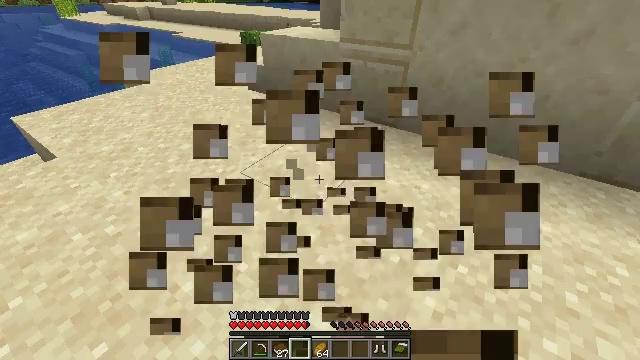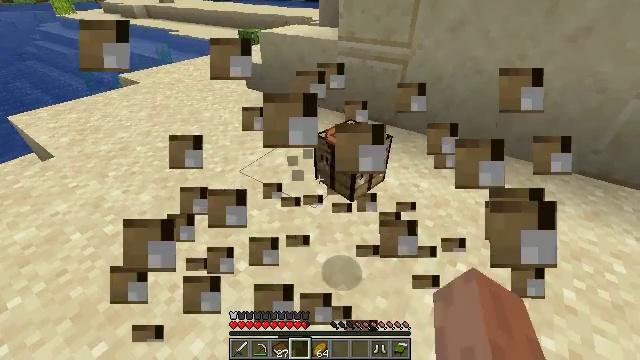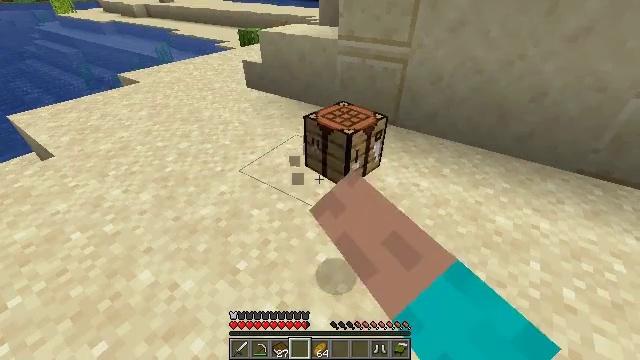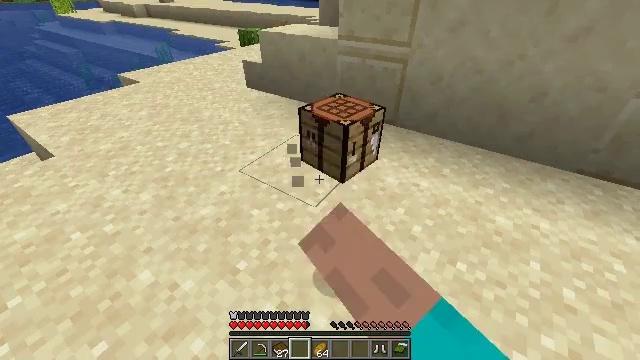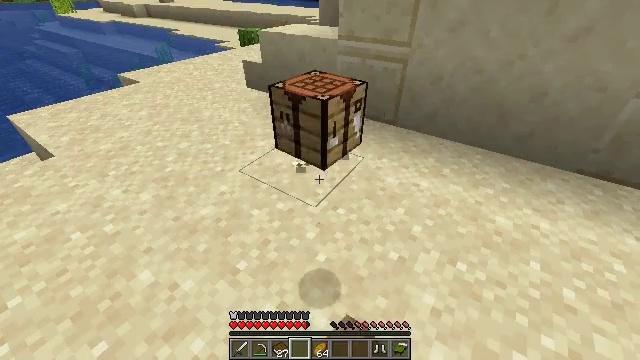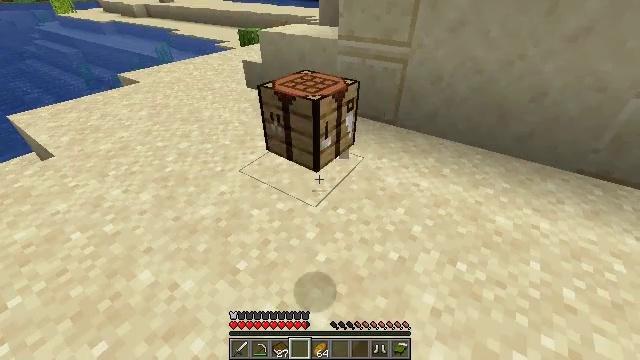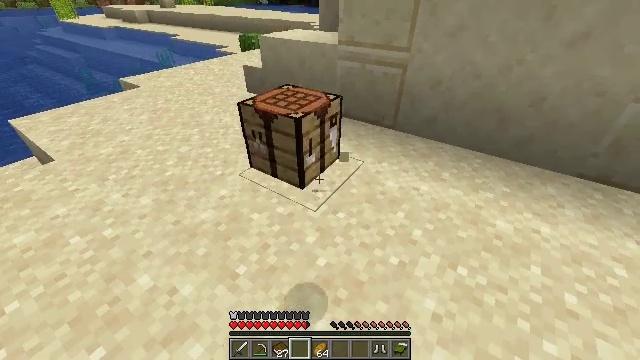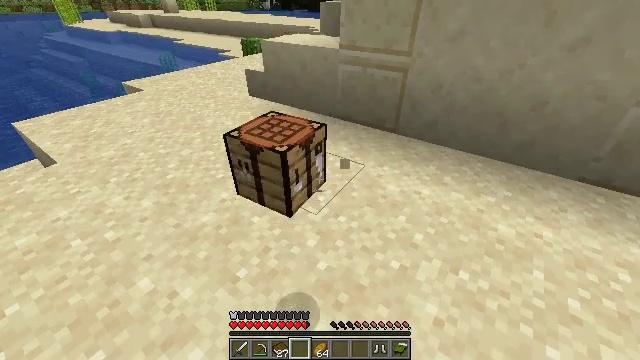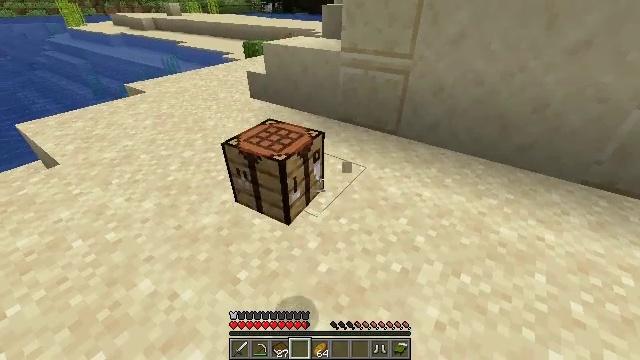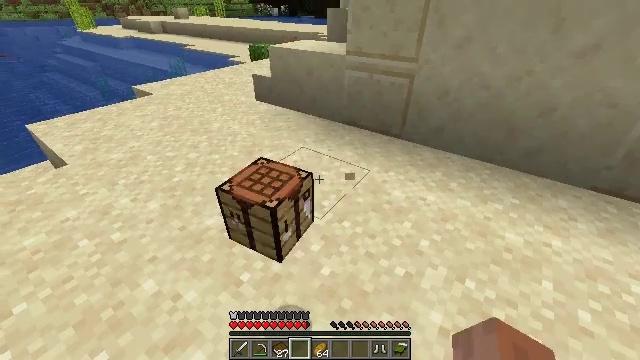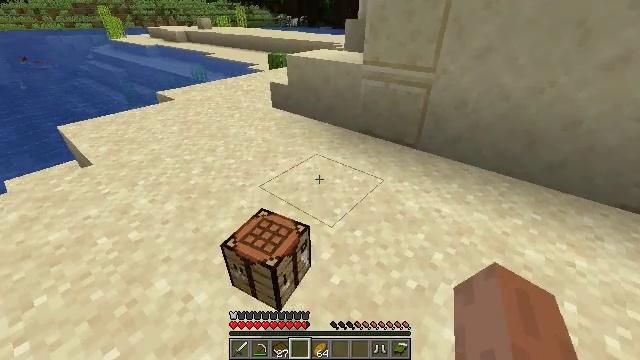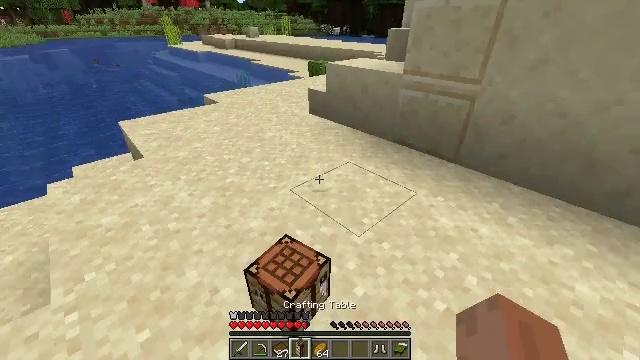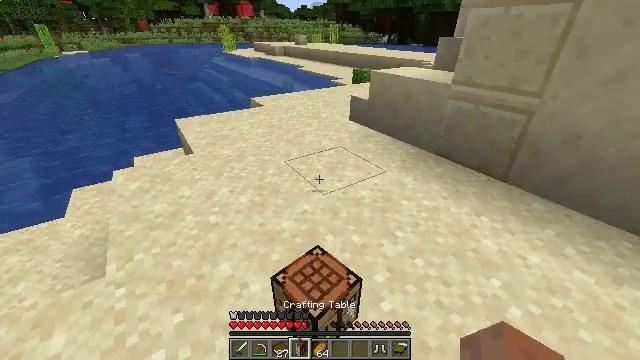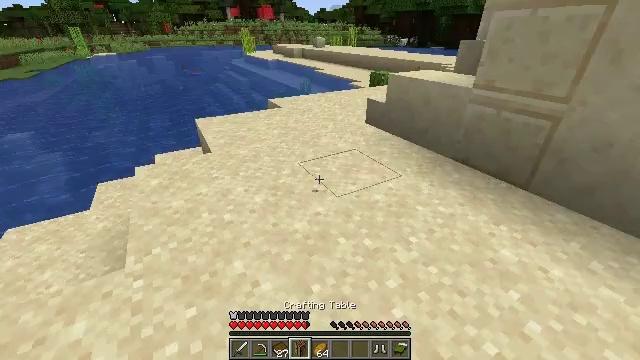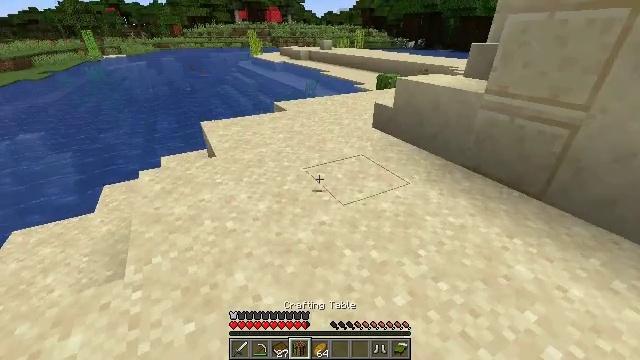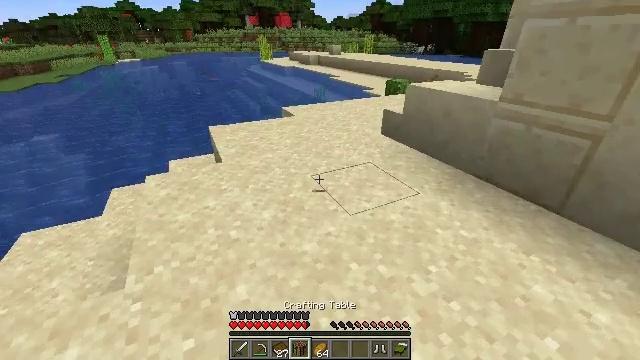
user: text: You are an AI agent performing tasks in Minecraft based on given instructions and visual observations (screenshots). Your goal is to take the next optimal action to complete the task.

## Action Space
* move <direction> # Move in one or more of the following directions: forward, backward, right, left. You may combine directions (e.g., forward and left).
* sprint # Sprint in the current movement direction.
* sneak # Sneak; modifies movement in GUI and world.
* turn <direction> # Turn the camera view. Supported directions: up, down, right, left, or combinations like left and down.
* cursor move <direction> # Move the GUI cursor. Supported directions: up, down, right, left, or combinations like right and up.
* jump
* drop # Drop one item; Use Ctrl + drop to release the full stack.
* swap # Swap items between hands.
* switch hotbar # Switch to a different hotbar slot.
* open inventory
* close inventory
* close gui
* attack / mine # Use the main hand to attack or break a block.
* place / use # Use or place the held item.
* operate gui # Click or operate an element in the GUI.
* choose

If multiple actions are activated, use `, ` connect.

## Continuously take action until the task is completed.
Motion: motion action
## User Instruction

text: Gather the potted cactus from the pot.
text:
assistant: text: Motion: attack / mine
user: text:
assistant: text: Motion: attack / mine
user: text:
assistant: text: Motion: attack / mine
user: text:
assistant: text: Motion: attack / mine
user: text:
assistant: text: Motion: no_op
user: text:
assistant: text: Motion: no_op
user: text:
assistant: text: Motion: no_op
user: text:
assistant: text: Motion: no_op
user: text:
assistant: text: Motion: turn left
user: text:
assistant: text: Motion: turn left and up
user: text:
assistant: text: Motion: turn left and up
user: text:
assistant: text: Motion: turn left and up
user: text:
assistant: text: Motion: turn left
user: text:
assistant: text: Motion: move forward, turn left
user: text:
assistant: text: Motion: move forward, turn left
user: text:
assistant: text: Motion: move forward
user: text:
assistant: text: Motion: move forward, turn left and up
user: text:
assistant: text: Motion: move forward, turn left and up
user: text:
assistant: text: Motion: move forward, turn left and up
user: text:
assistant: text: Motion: move forward and move right, turn left and up
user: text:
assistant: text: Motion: move forward and move right, turn left and up
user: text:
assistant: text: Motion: move right, turn left and up
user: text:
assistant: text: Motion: move right
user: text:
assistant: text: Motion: move right
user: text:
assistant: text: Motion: no_op
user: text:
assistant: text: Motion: no_op
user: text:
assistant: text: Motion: no_op
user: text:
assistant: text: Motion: no_op
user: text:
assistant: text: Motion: no_op
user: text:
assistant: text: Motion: no_op